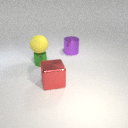
large purple metal cylinder to the right of large red metal cube